Question: I am looking at <URL> table view controller example by Apple, where the code is structured in a way that when the user taps on a tableviewcell the cel expands and shows some details. This is what I see before and after tapping:

I am considering starting from this example to structure my code, however I am unsure whether or not the example from Apple does actually use a detail view controller when showing the quotes from the play (it seems to me that is uses custom UITableViewCell for the quotes which is different from a UIViewController). So do you reckon that I should display a separate View once the user taps on a cell to fulfill the requirements? I am a bit confused!
Also do you think shows a detail view controller after the user taps on a cel (image above)? UITableViewCell derives from UIView and not UIViewController..
sorry for the confused question!
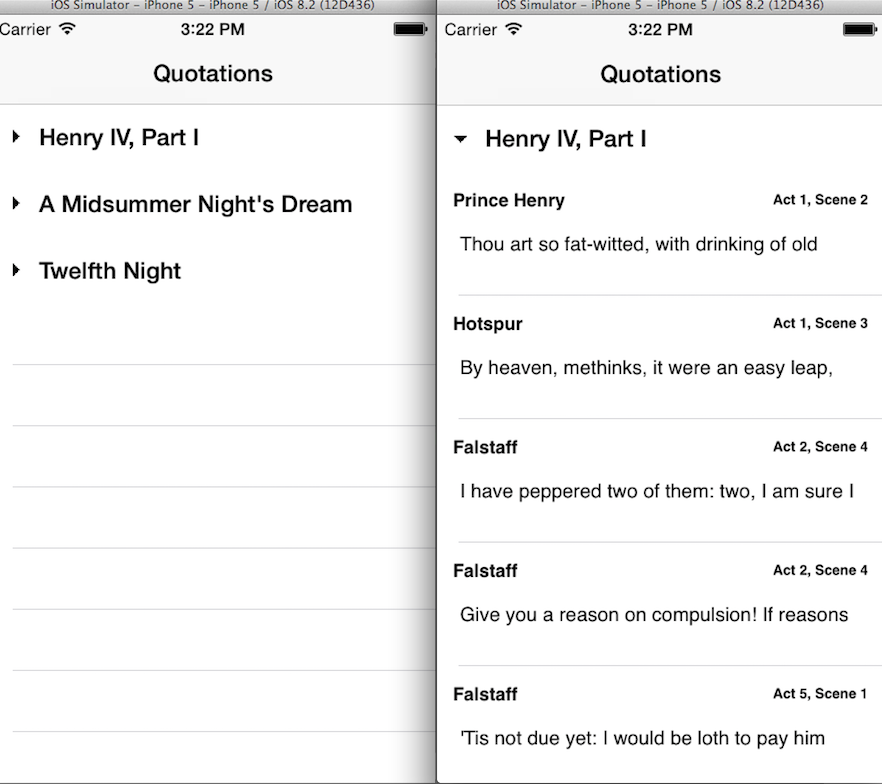
Answer: The example doesn't use another view controller, it just adds rows to the table view. The sample code doesn't match your described requirements so it doesn't really make a good starting point.
A normal master-detail project does match your requirement. Start simple, look at overall projects before searching for code for specific things. Become familiar with the environment you're developing with.
Yes, developers use view controllers to show detail - when it is appropriate to their requirements / needs. There are many ways to skin a cat...